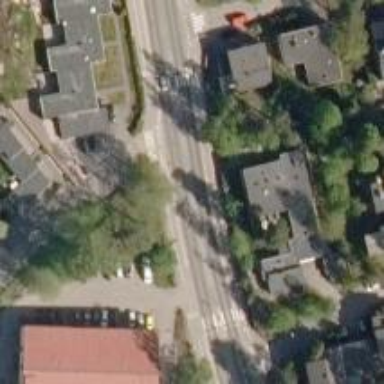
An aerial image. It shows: Road with "give way" sign.